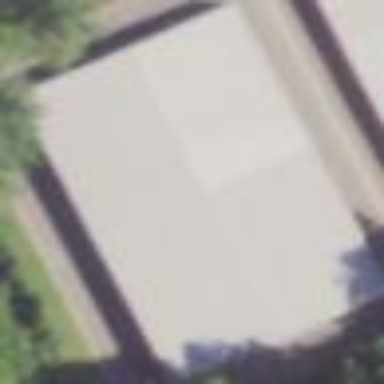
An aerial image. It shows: Group of garages.